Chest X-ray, AP view. Patient: 64 years old, sex F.
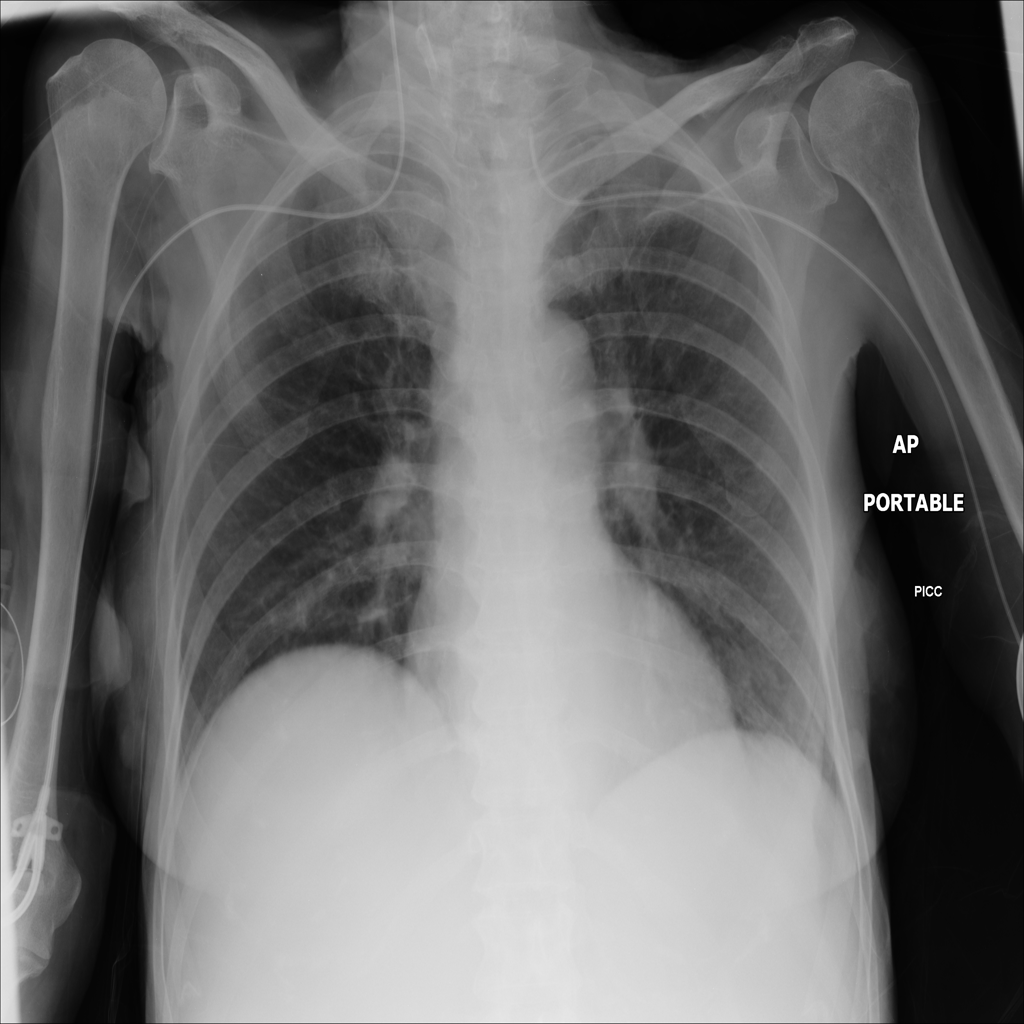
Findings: No Finding